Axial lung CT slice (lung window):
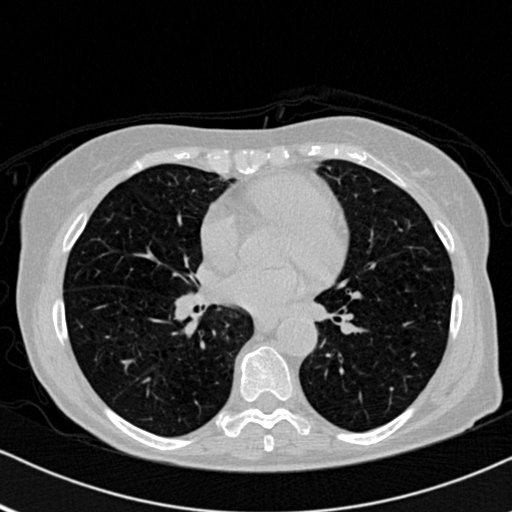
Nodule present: no